Question: Here is how my pyCharm 4.5 looks. In settings changing color schema only applies to editor not to menu options. Is there fix?
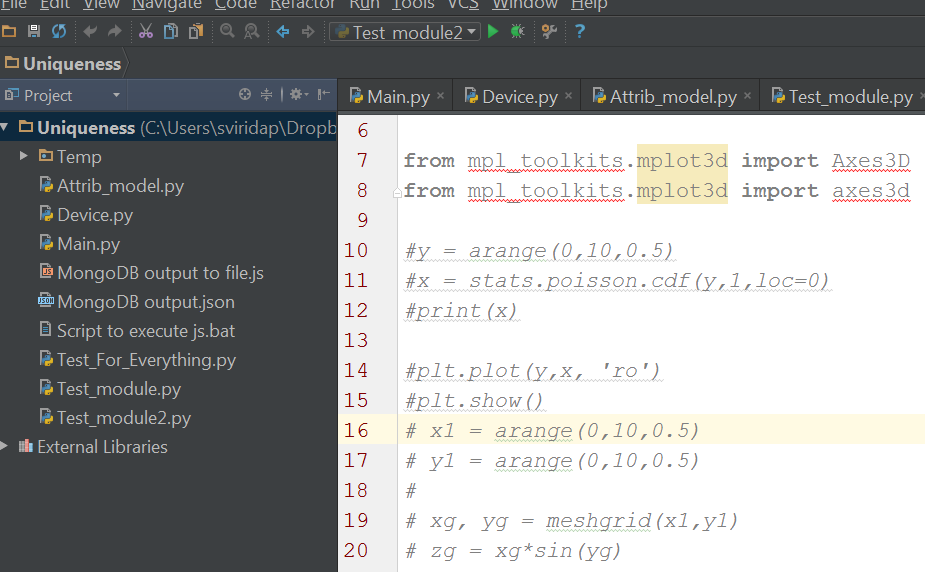
Answer: <URL>.
You can change the color of the IDE by going to the "Preferences", then "Appearance & Behavior", and then selecting a different "Theme" in the dropdown under "UI Options."